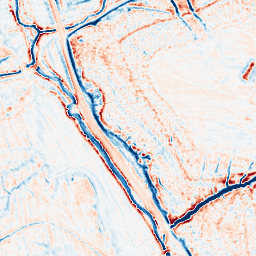
Category: edge_preserving
Decomposition family: anisotropic_diffusion
Decomposition parameters: iterations: 20
kappa: 10
gamma: 0.15
Upsampling method: sinc_hamming
Upsampling parameters: scale: 4
kernel_size: 8
Upsampling scale: 4